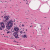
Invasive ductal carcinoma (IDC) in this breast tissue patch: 0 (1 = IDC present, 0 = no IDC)